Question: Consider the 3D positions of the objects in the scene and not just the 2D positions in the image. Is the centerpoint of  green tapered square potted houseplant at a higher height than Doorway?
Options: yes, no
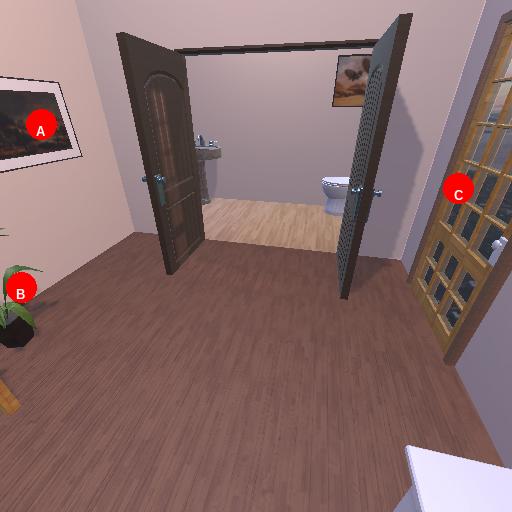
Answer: yes